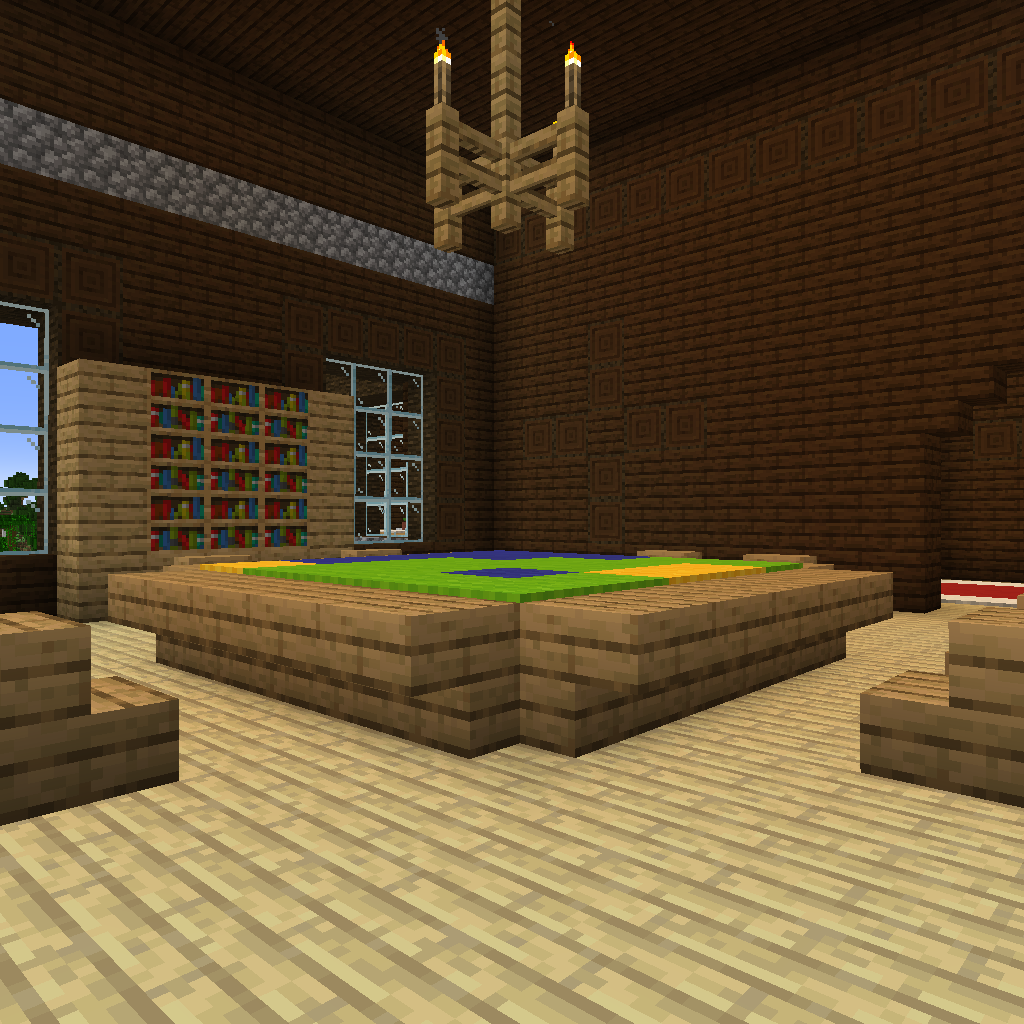
inside mansion room with table and bookshelves